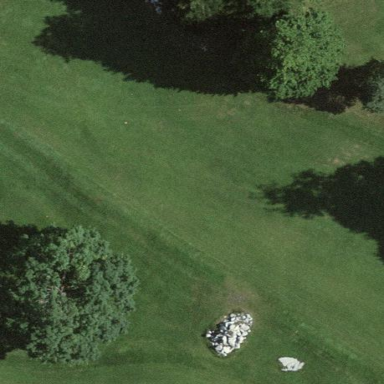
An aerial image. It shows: Grassy golf fairway.